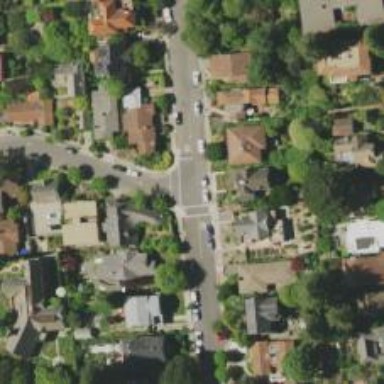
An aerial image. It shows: Residential road with separate asphalt sidewalk.